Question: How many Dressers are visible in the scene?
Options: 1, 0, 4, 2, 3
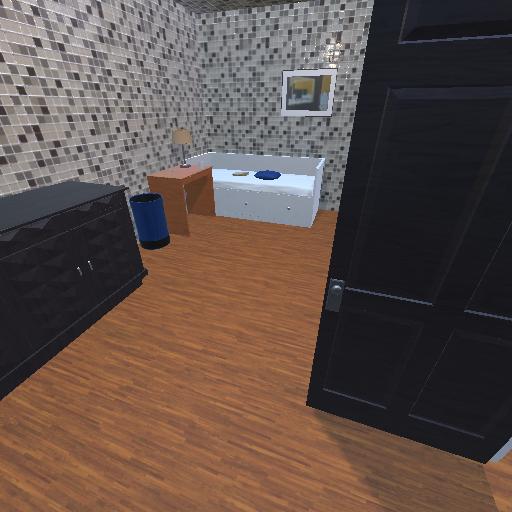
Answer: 1